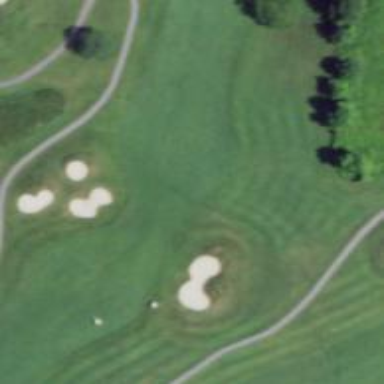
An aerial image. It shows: Golf hole.